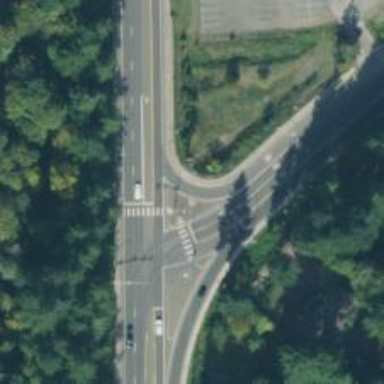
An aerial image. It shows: Secondary link road.